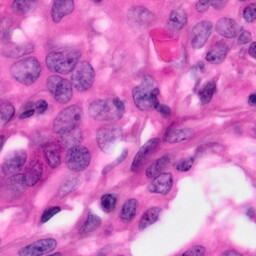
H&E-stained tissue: Pancreatic